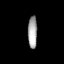
Tissue: prostate
Cell type: T cells
Senescence score: 0.3481
Nuclear area (px): 294
Mean DAPI intensity: 165.027